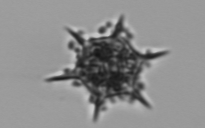
Label: Dictyocha